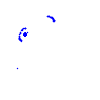
Particle: pion